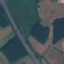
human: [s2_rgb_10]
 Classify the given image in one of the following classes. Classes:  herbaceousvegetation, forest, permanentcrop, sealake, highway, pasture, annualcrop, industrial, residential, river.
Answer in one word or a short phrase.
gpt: Highway